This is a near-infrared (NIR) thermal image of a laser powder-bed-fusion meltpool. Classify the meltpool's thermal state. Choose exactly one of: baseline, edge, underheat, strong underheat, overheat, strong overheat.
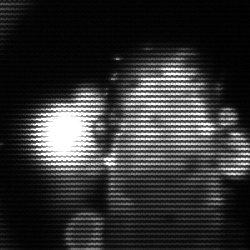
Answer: strong underheat